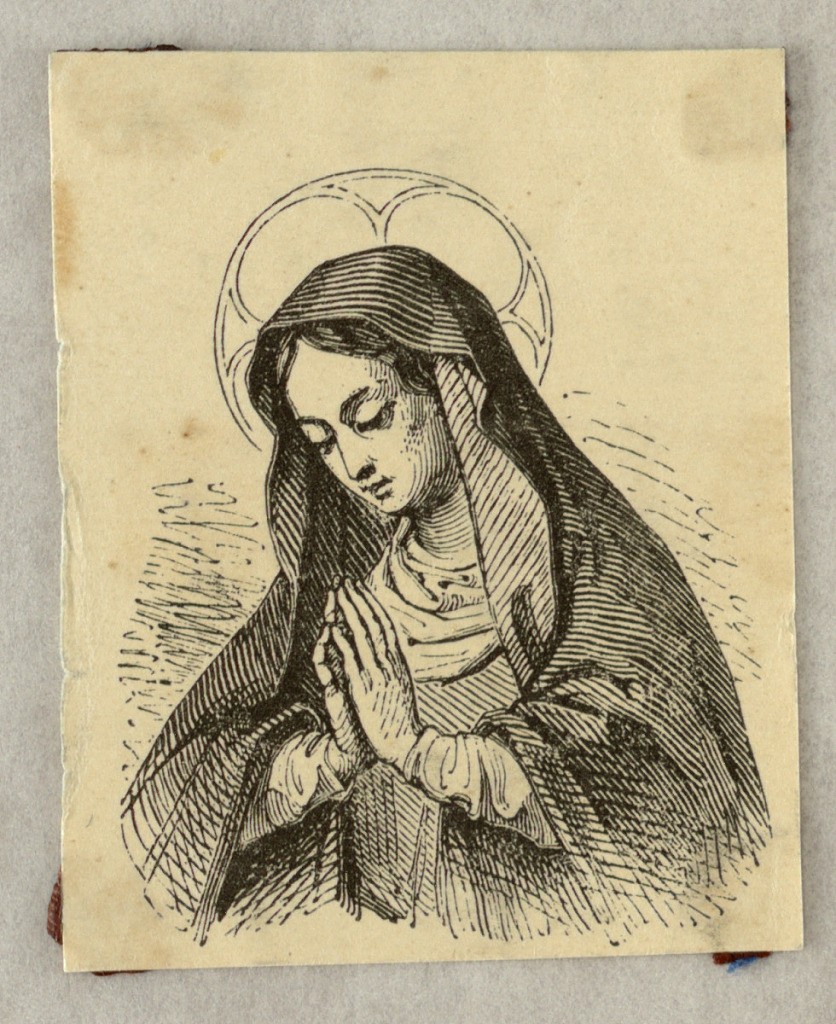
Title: Vignette, The Virgin
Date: ca. 1845
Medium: Wood engraving on paper
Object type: Print
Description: Half-figure; praying, turned to left.